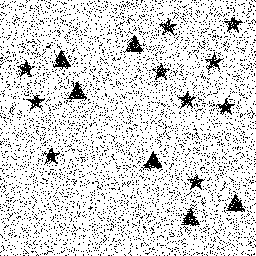
Squares: 0
Triangles: 6
Stars: 10
Total shapes: 16